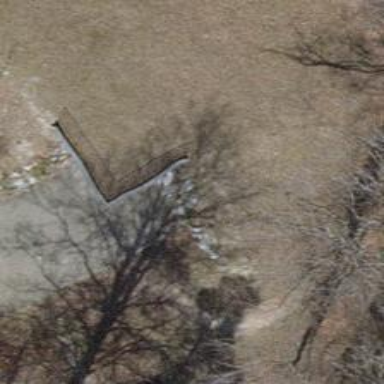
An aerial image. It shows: Bench.